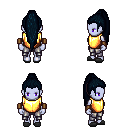
a pixel art fantasy rpg character, female body template, dark elf, purple skin, gold chest armor, metal pants, raven extra-long topknot hairstyle, leather bracers, gray slippers, four views (front, back, left, right), 2x2 character sprite sheet, small pixel art, hard edges, no anti-aliasing